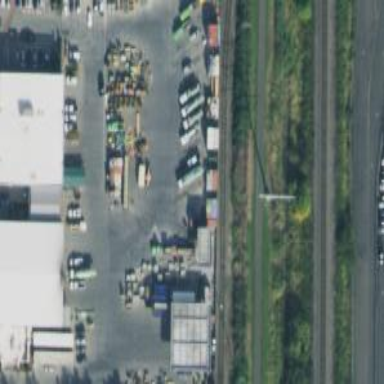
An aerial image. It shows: Industrial area.